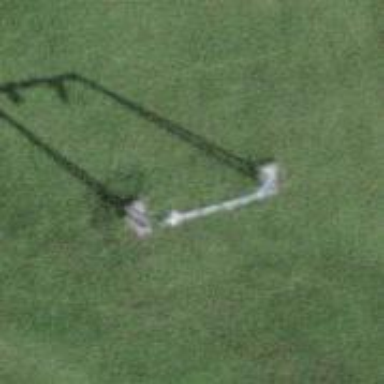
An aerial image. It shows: Pylon used for aerialway.